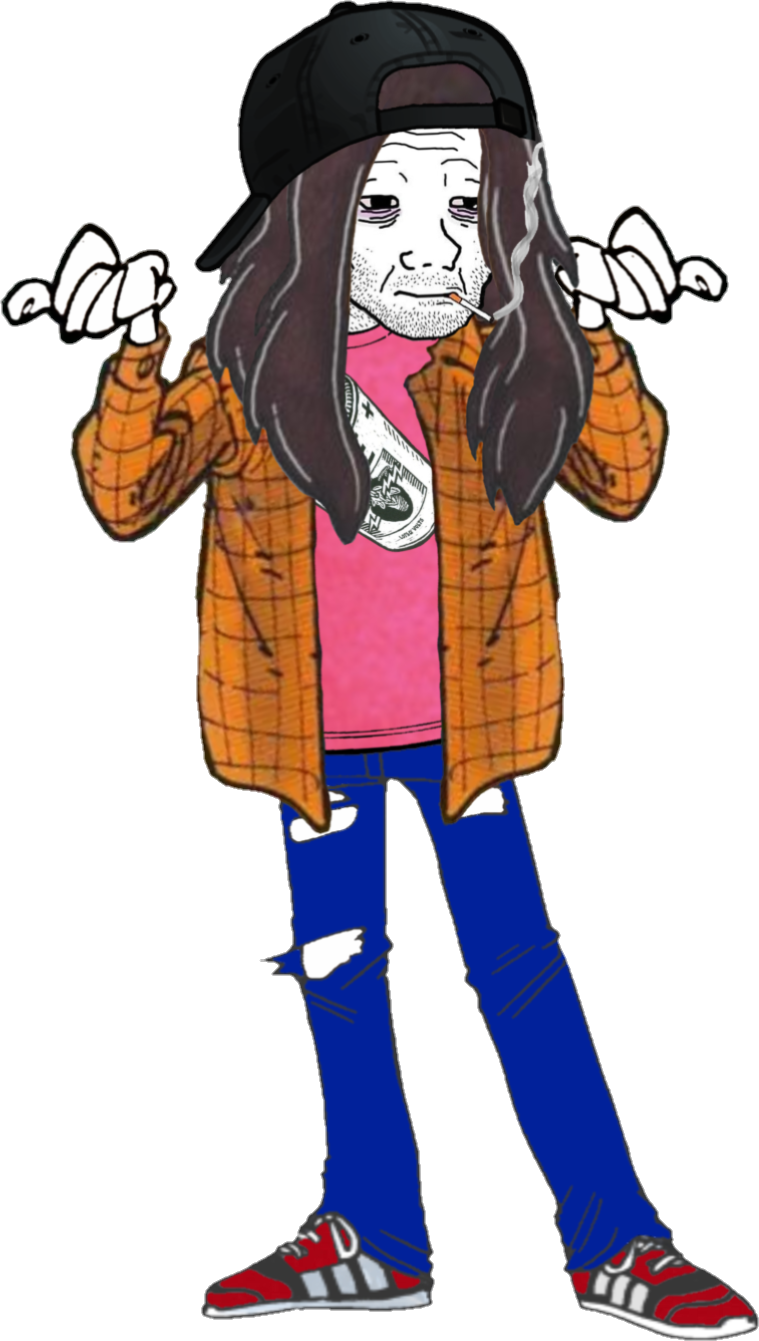
Label: 5_Doomer